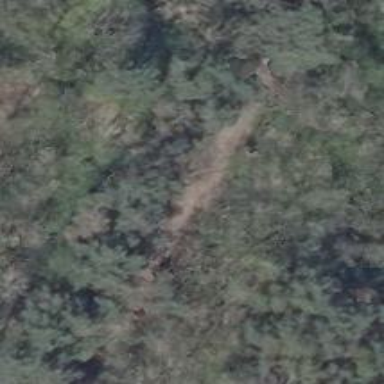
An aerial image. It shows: Path.